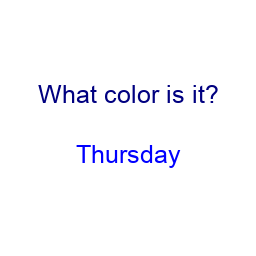
Color: blue
Background color: white
Question text color: navy